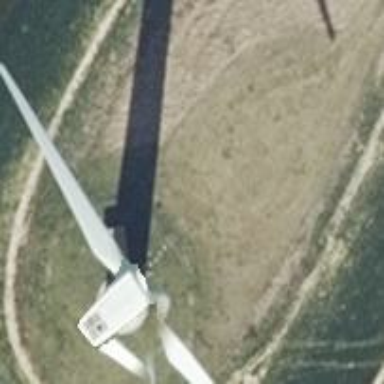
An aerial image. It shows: Wind generator using horizontal axis wind turbines.